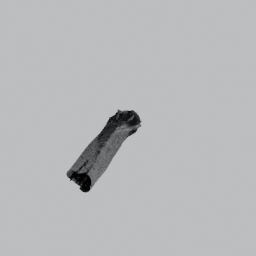
Label: nature